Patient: sex F, age 28
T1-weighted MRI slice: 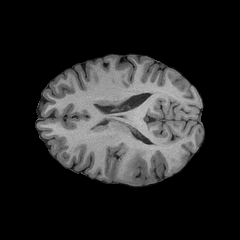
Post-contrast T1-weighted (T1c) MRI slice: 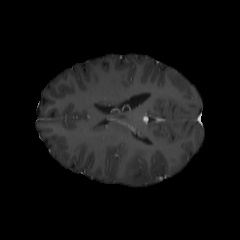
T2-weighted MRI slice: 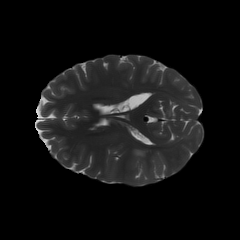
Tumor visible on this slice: yes
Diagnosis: Astrocytoma, IDH-mutant
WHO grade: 2